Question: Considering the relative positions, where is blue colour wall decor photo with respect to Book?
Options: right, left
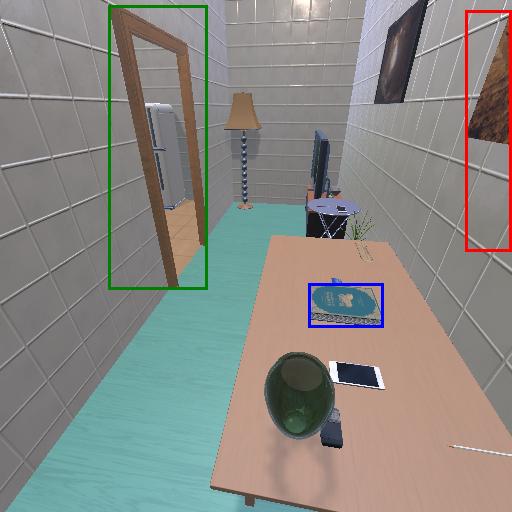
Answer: right